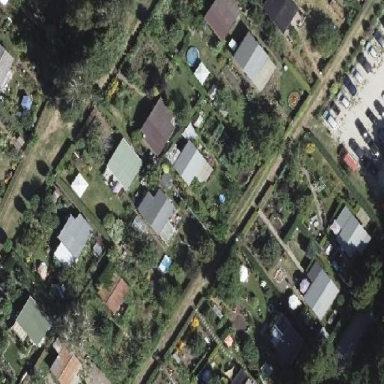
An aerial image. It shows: Plot within allotments.